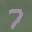
Label: 7